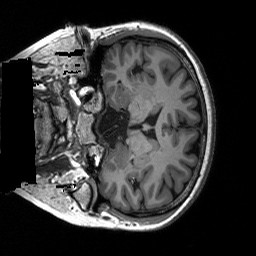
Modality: T1w
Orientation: coronal
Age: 60
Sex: female
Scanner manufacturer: siemens
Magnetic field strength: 3 T
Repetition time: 2.5 s
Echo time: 0.00248 s